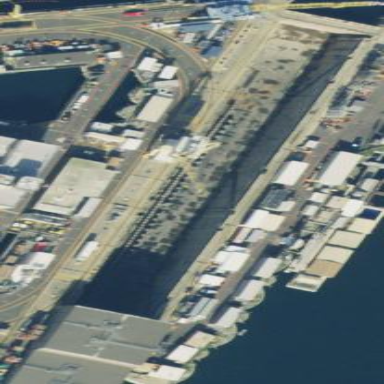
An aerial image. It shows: Dock located along the waterway.